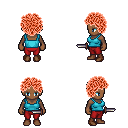
a pixel art fantasy rpg character, female body template, human, dark skin, teal pirate shirt, red pants, red curly afro hairstyle, brown shoes, dagger, four views (front, back, left, right), 2x2 character sprite sheet, small pixel art, hard edges, no anti-aliasing